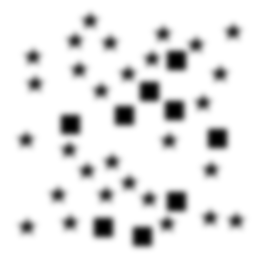
Squares: 9
Triangles: 0
Stars: 29
Total shapes: 38